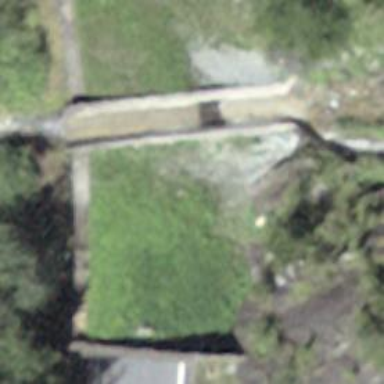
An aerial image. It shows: Secondary road passing through tunnel.